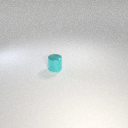
small cyan metal cylinder